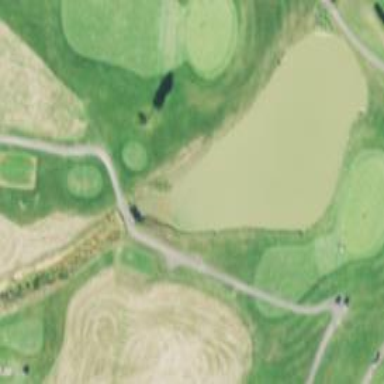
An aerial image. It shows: Golf tee.